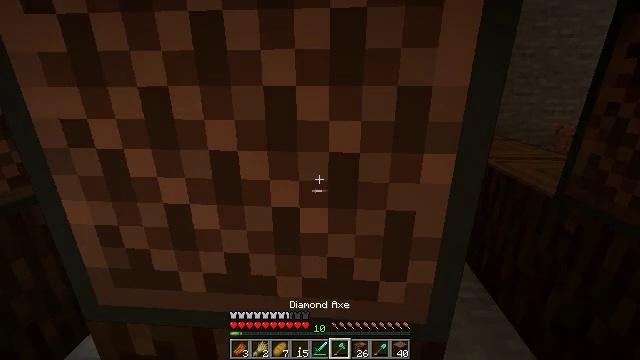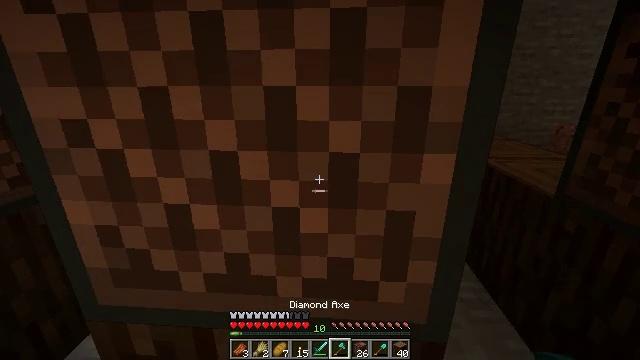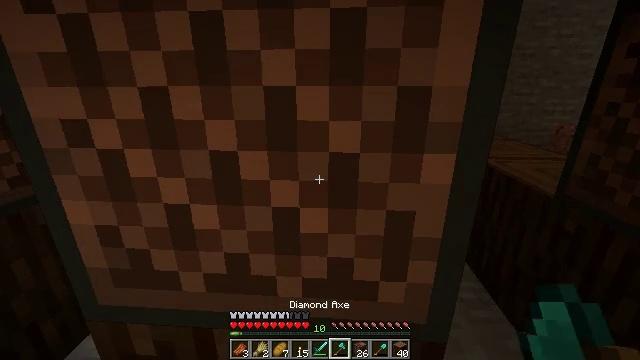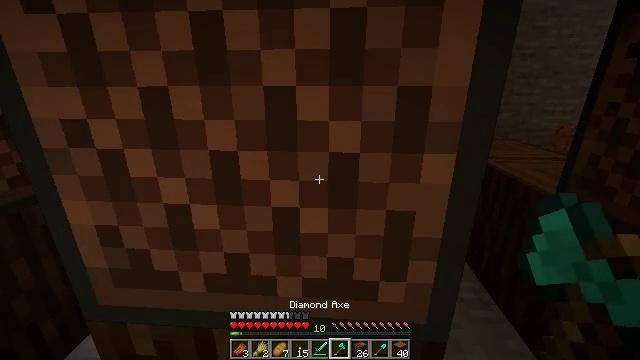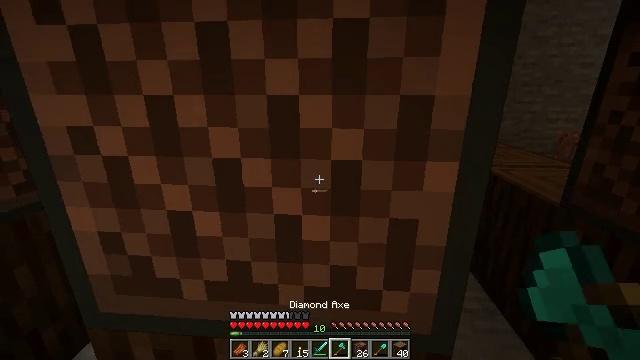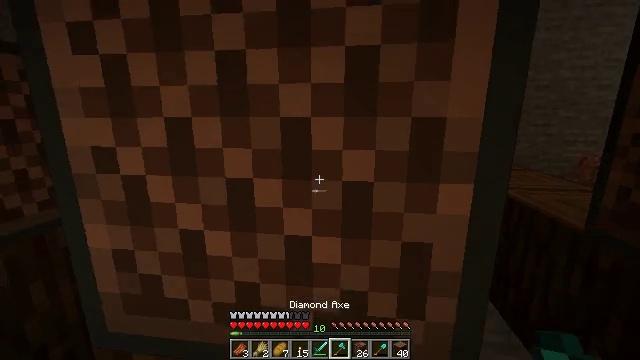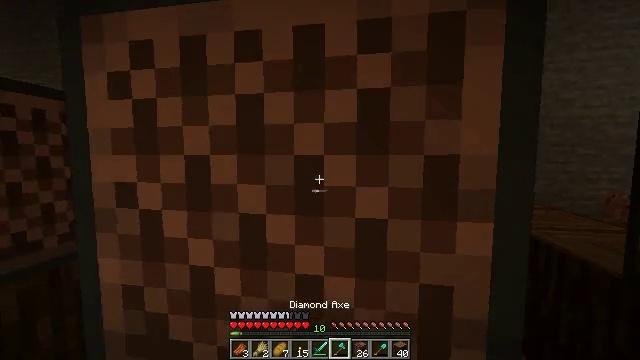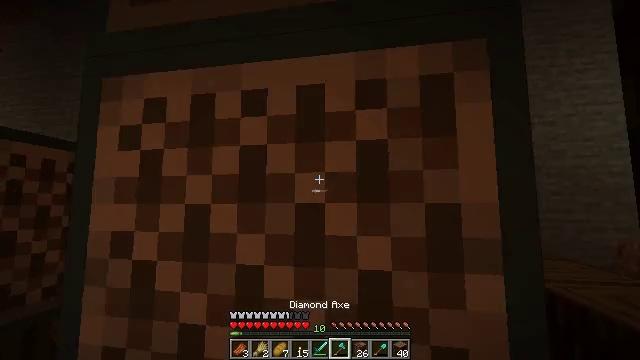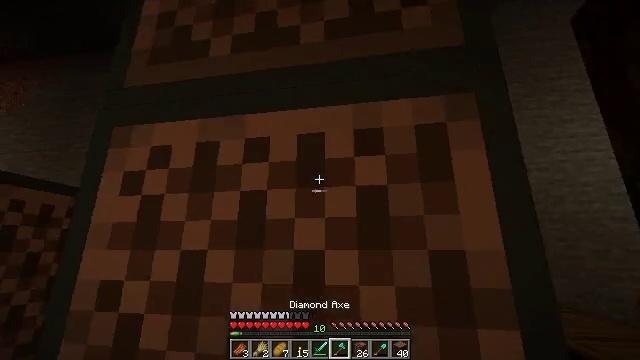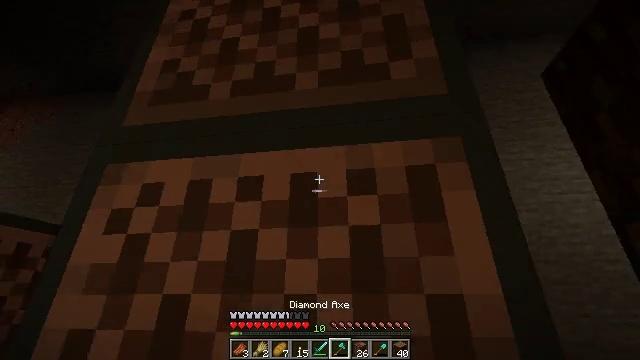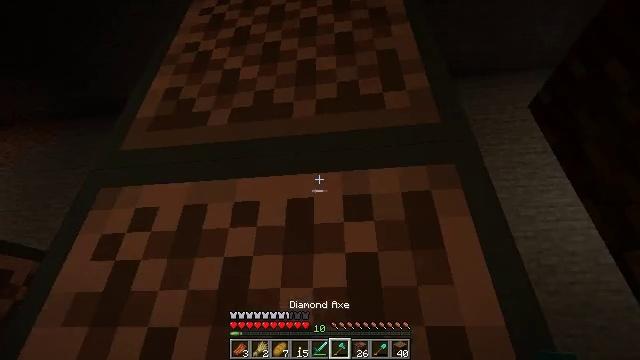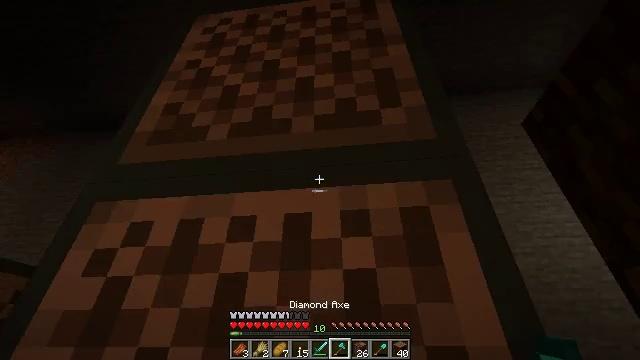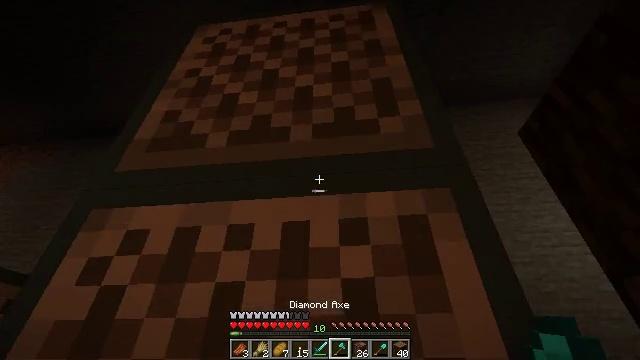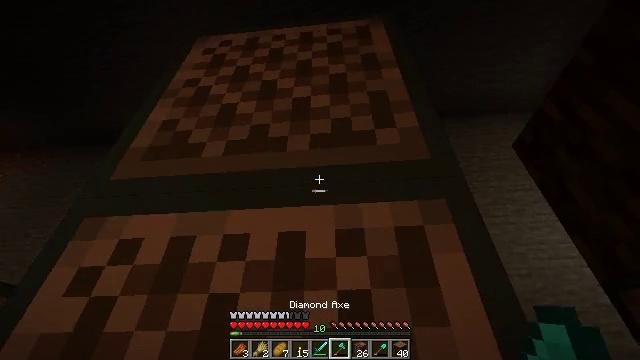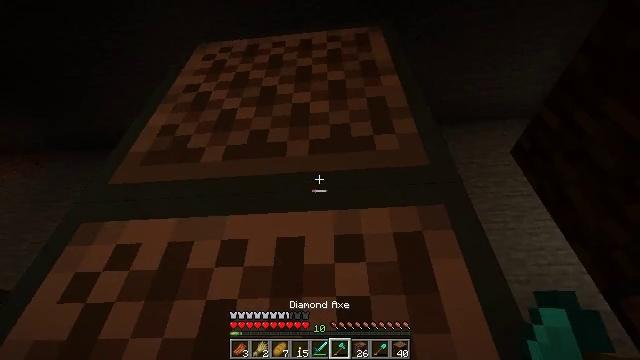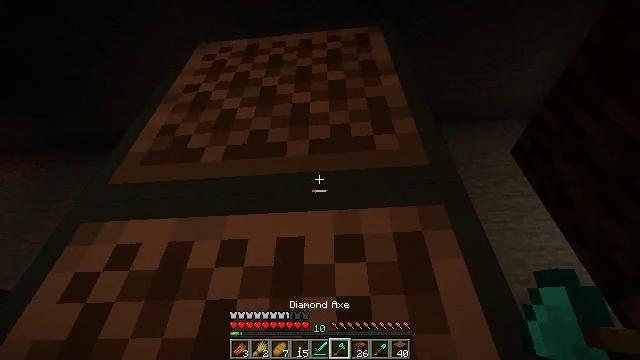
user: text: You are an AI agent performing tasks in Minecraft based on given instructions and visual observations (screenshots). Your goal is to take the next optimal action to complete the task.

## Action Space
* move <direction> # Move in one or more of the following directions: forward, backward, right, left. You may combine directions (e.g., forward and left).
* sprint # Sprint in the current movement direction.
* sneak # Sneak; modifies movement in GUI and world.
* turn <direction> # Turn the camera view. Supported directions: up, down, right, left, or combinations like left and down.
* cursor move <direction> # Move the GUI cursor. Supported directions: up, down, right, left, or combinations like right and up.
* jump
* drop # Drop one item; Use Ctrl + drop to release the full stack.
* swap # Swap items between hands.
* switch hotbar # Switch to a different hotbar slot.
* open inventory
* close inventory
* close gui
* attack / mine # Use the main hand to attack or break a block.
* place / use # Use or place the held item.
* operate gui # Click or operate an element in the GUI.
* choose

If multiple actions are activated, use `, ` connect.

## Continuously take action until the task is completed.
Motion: motion action
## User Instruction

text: Collect the note block for reuse.
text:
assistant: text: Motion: no_op
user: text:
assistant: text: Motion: no_op
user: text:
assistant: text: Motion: no_op
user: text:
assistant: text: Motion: turn up
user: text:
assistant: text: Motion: turn left and up
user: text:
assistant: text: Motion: turn left and up
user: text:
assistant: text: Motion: turn up
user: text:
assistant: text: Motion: turn up
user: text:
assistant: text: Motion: turn right and up
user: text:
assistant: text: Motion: turn up
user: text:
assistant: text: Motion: turn up
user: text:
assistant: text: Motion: turn up
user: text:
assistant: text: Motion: turn up
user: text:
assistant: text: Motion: turn up
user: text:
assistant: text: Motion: no_op
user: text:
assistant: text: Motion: turn up
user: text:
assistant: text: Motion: turn up
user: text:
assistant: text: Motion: turn up
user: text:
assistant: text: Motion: no_op
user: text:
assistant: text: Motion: attack / mine
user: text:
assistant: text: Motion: attack / mine
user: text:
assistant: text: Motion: attack / mine
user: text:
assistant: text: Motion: attack / mine
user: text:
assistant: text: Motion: attack / mine
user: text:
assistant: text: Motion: turn right, attack / mine
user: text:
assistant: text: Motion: attack / mine
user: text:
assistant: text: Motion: attack / mine